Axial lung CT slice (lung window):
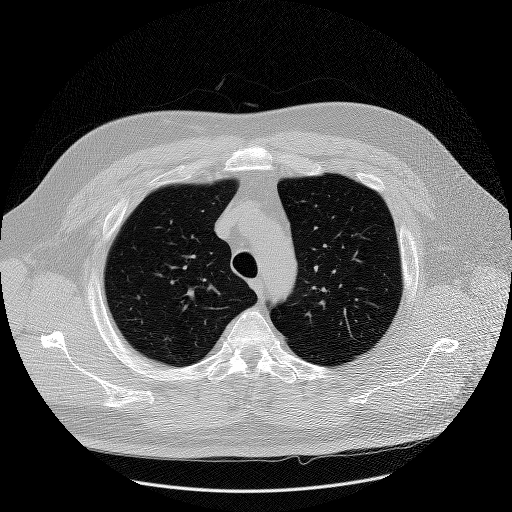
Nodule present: no